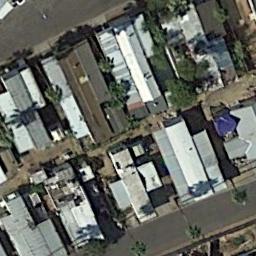
Label: residential